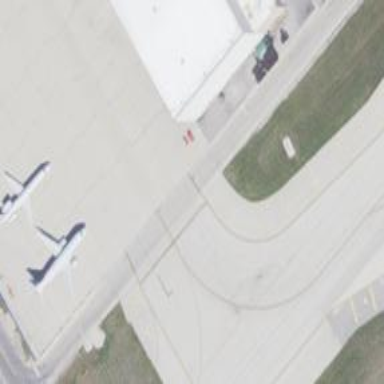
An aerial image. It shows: View of taxiway at the airport.